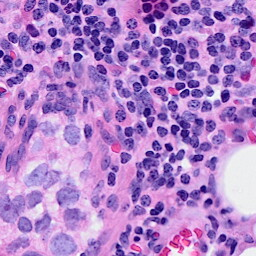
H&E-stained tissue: Breast